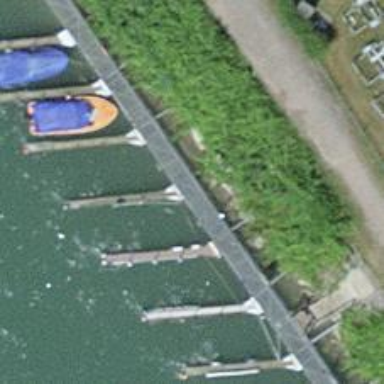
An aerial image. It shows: Pier made of metal with mooring facilities.